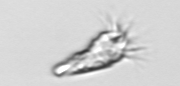
Label: Paratontonia_gracillima